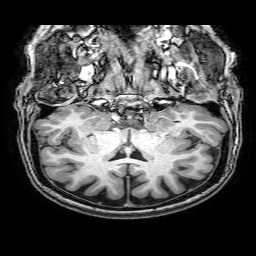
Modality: T1w
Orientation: sagittal
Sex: female
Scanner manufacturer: philips
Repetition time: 0.008154 s
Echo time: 0.00373 s